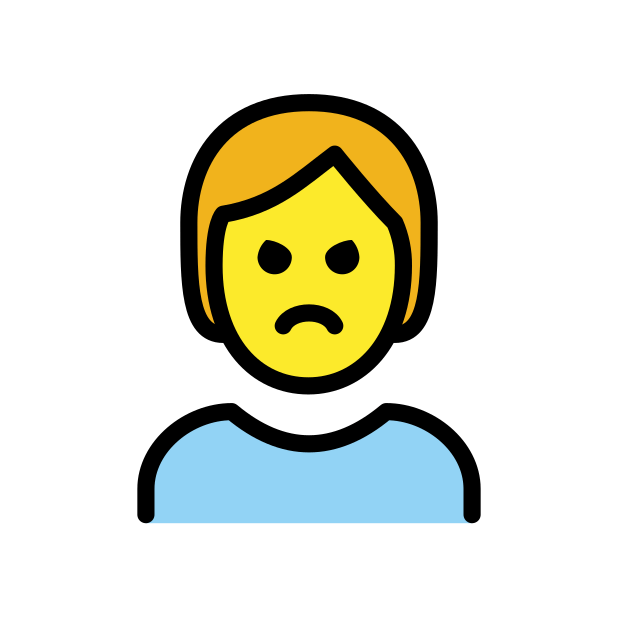
person pouting